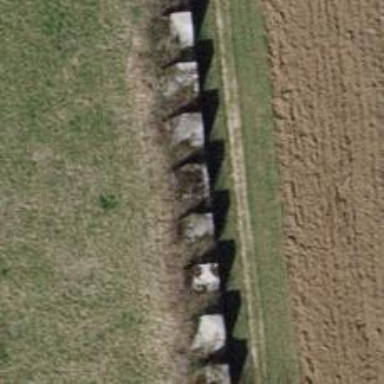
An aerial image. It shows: Block barrier.